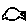
Label: fish